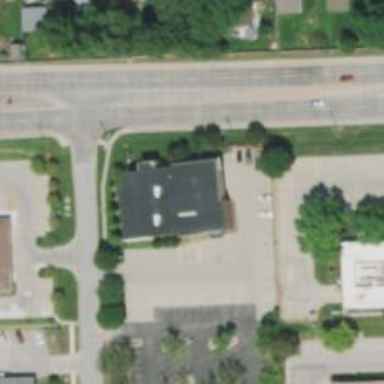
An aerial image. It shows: Clinic.